Interaction volume radius: 10 \u00c5
Interaction volume height: 15 \u00c5
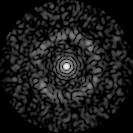
Disorder parameter: 0.7988